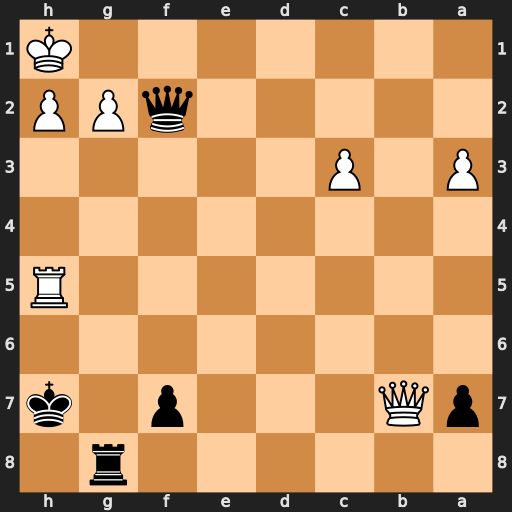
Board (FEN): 6r1/pQ3p1k/8/7R/8/P1P5/5qPP/7K
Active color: b
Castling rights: -
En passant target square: -
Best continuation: Kg6 Qe4+ f5 Rxf5 Qxf5